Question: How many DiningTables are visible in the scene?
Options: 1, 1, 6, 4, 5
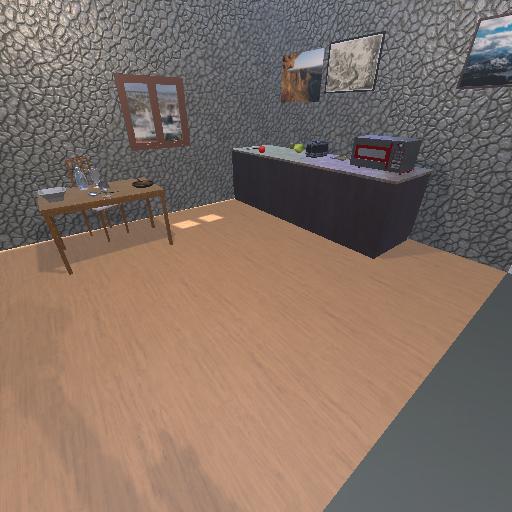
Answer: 1